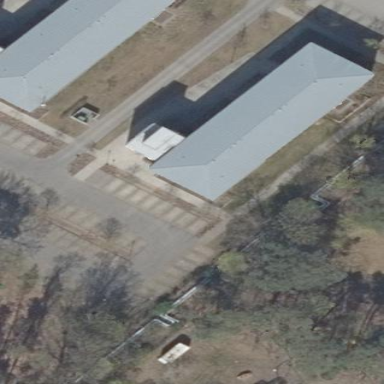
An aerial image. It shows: Dormitory building.